Question: I need to install OpenDaylight controller, I've followed the steps, but I got this error message
'''
dalal@dalal:~$ sudo ./distribution-karaf-0.4.0-Beryllium/bin/karaf
karaf: JAVA_HOME not set; results may vary
./distribution-karaf-0.4.0-Beryllium/bin/karaf: 242: [: Illegal number:
OpenJDK 64-Bit Server VM warning: Ignoring option UnsyncloadClass; support was removed in 11.0
OpenJDK 64-Bit Server VM warning: Ignoring option MaxPermSize; support was removed in 8.0
-Djava.endorsed.dirs=/usr/lib/jvm/java-11-openjdk-amd64/jre/lib/endorsed:/usr/lib/jvm/java-11-openjdk-amd64/lib/endorsed:/home/dalal/distribution-karaf-0.4.0-Beryllium/lib/endorsed is not supported. Endorsed standards and standalone APIs
in modular form will be supported via the concept of upgradeable modules.
Error: Could not create the Java Virtual Machine.
Error: A fatal exception has occurred. Program will exit.
'''

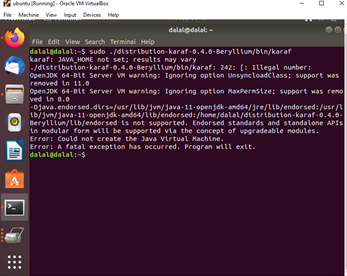
Answer: The problem is that Beryllium doesn't support running on Java 11. Your options are:
- -